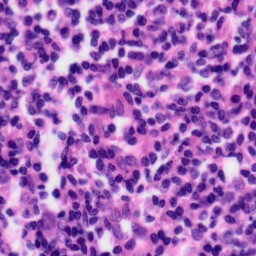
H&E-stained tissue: Tonsil